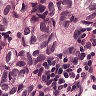
Metastatic tissue present: yes